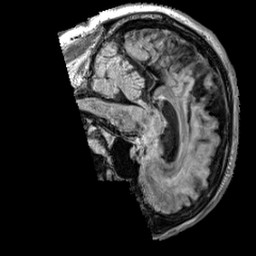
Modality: FLAIR
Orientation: sagittal
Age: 56
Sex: male
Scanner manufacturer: siemens
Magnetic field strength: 3 T
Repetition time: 5 s
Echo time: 0.387 s